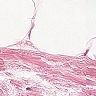
Metastatic tissue present: no